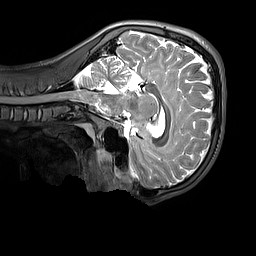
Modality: T2w
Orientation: sagittal
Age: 12
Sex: male
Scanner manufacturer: siemens
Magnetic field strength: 3 T
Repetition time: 3.2 s
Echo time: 0.408 s